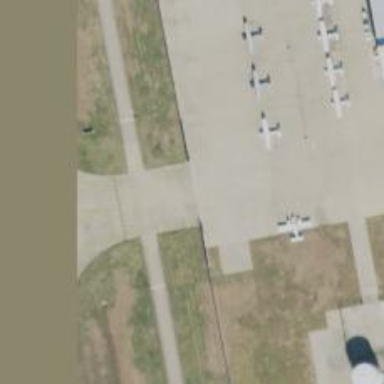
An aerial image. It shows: Image of taxiway at airport.